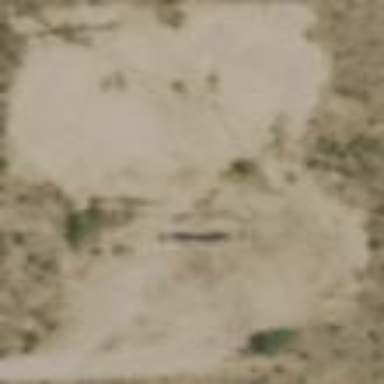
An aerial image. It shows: Wellsite with sandy terrain.